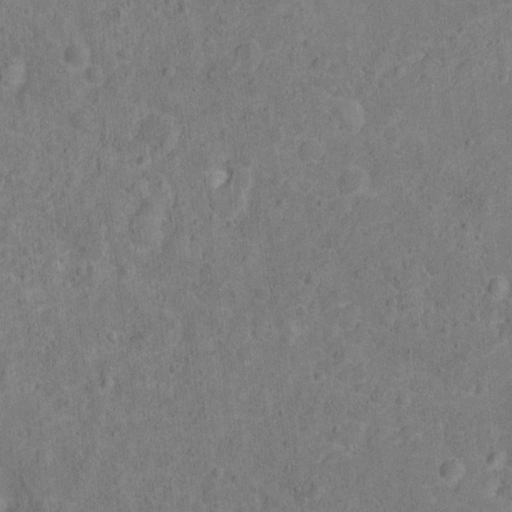
Classes present: Background